Question: After setting
'''
UINavigationBar.appearance.barTintColor = COLOR_TINT;
'''
i got this appearance launching iMessage within an app

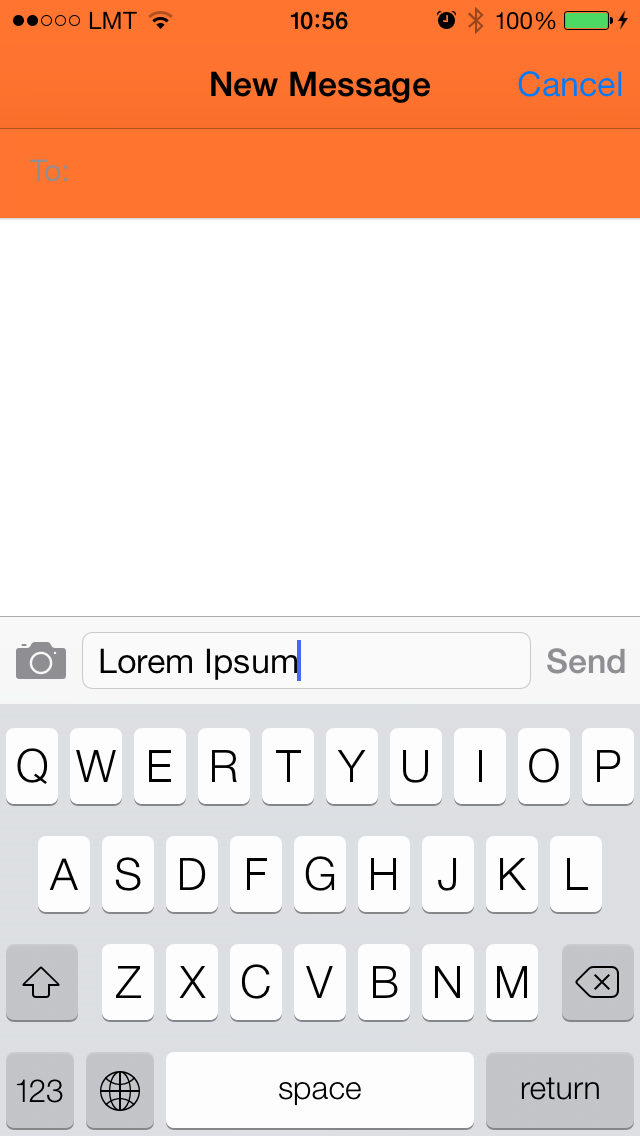
Answer: Do you set the bar tint in the app delegate?
try setting the tint in every controller instead...